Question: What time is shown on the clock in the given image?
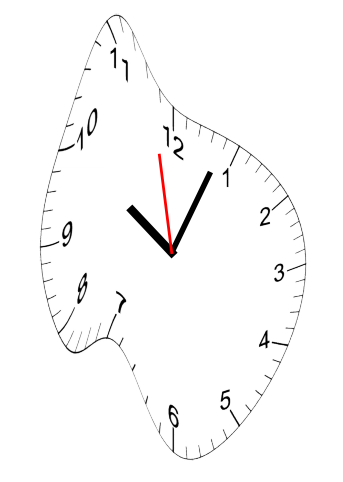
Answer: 10:03:58